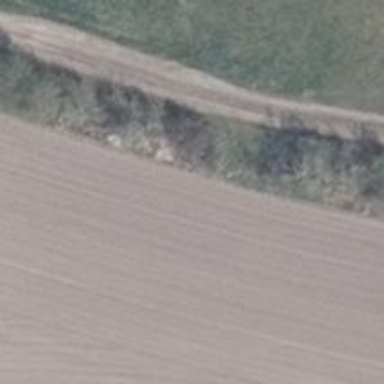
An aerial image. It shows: Row of deciduous broadleaved trees.